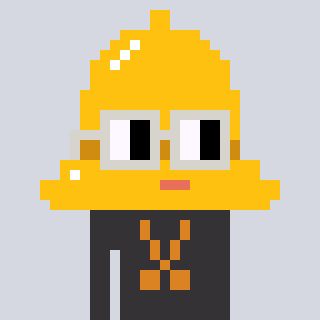
a pixel art character with square light gray glasses, a bell-shaped head and a grayscale-colored body on a cool background